Question: I'm working on a pandas dataframe, one of my column is a date (YYYYMMDD), another one is an hour (HH:MM), I would like to concatenate the two column as one timestamp or datetime64 column, to later use that column as an index (for a time series). Here is the situation :

Do you have any ideas? The classic pandas.to_datetime() seems to work only if the columns contain hours only, day only and year only, ... etc...
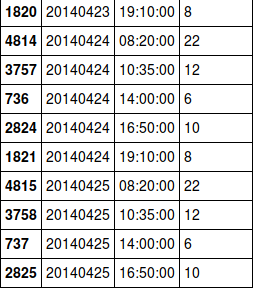
Answer: '''
df
Out[1735]:
id date hour other
0 1820 20140423 19:00:00 8
1 4814 20140424 08:20:00 22
'''
'''
import datetime as dt
#convert date and hour to str, concatenate them and then convert them to datetime format.
df['new_date'] = df[['date','hour']].astype(str).apply(lambda x: dt.datetime.strptime(x.date + x.hour, '%Y%m%d%H:%M:%S'), axis=1)
df
Out[1756]:
id date hour other new_date
0 1820 20140423 19:00:00 8 2014-04-23 19:00:00
1 4814 20140424 08:20:00 22 2014-04-24 08:20:00
'''